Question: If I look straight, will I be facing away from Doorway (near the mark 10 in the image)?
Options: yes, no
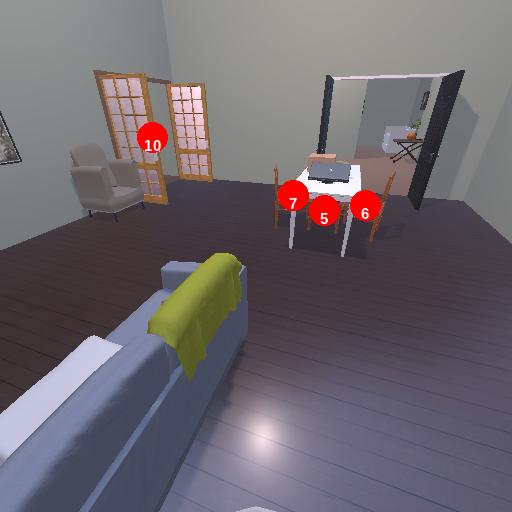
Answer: yes